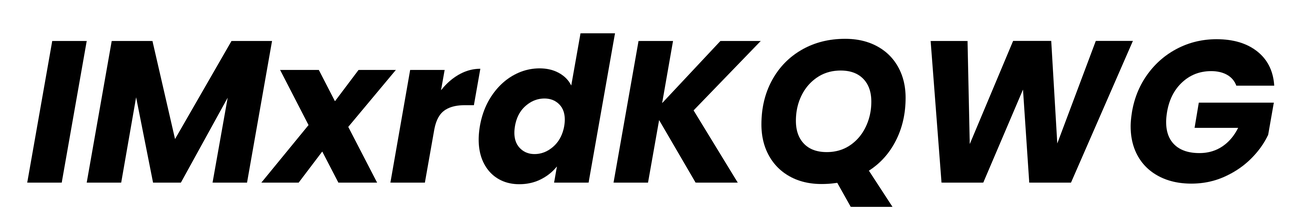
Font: Poppins-BoldItalic